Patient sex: F
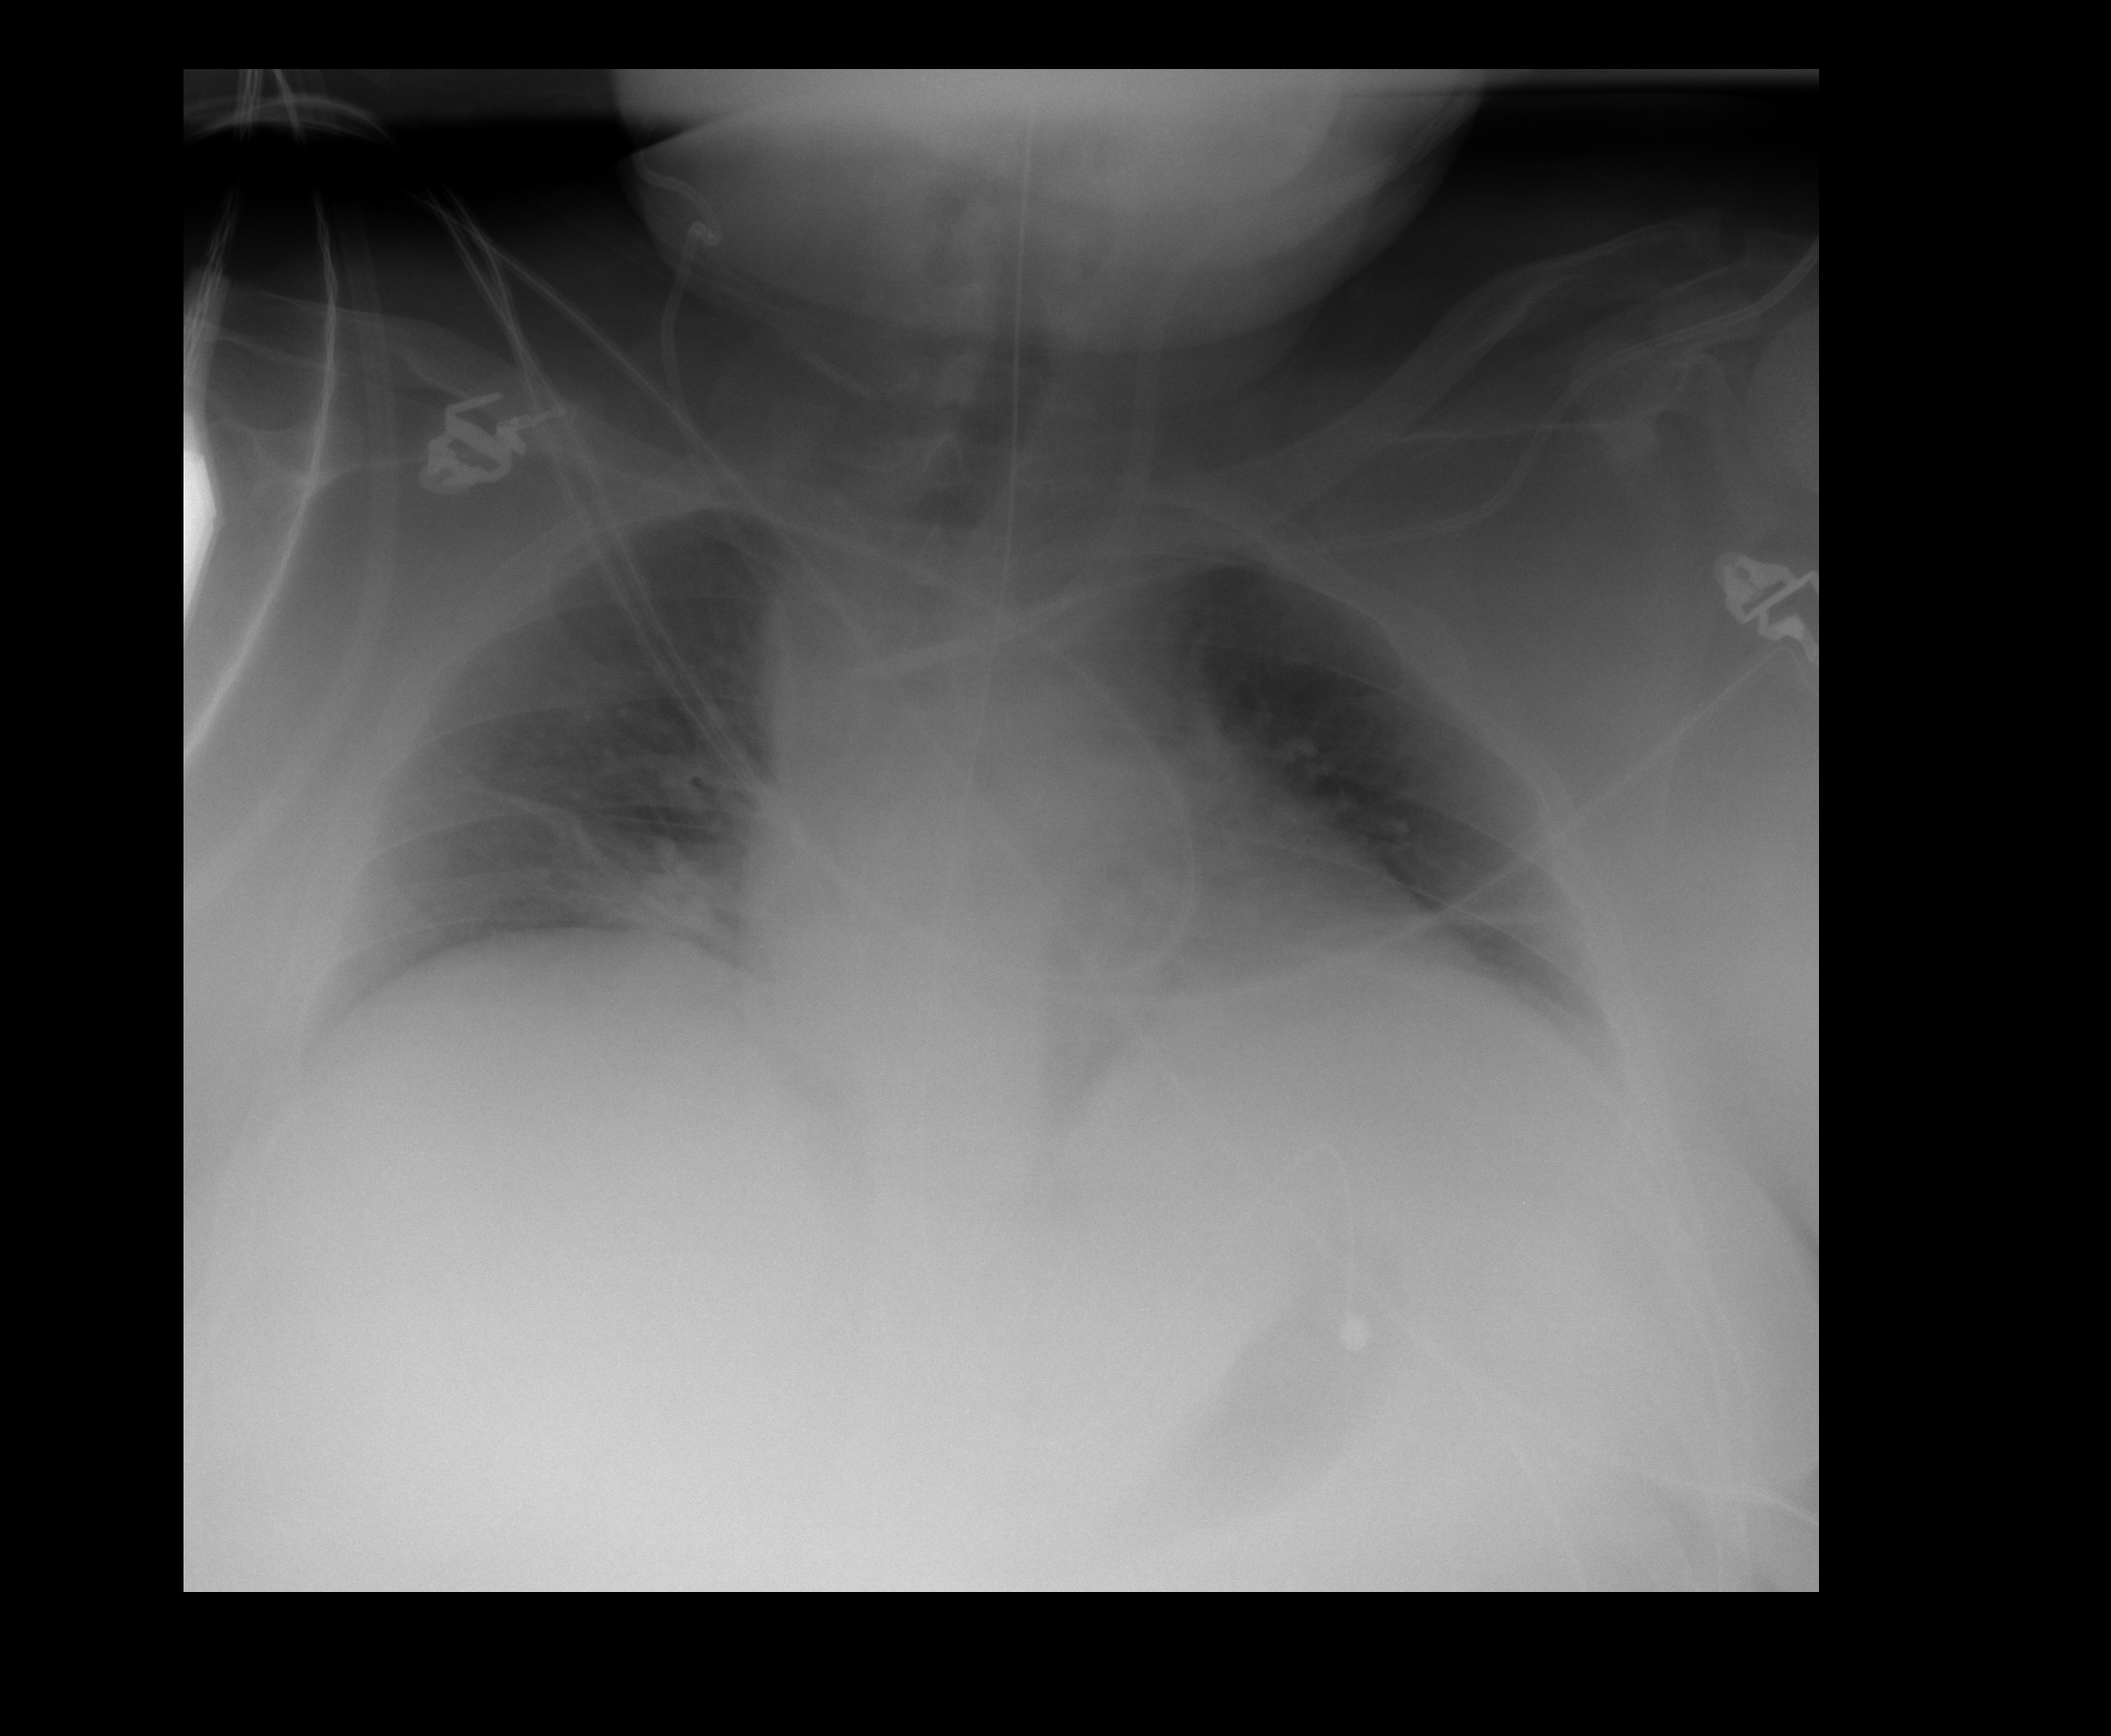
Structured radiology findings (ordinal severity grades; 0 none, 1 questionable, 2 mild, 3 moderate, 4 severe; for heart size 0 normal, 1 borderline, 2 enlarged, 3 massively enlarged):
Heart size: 0
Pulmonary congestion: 0
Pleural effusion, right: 0
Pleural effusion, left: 0
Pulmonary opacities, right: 0
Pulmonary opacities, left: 0
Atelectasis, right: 2
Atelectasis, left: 2